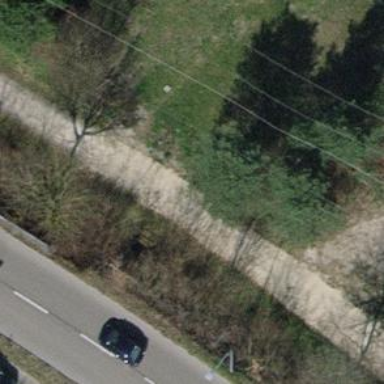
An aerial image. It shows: Compacted footway.